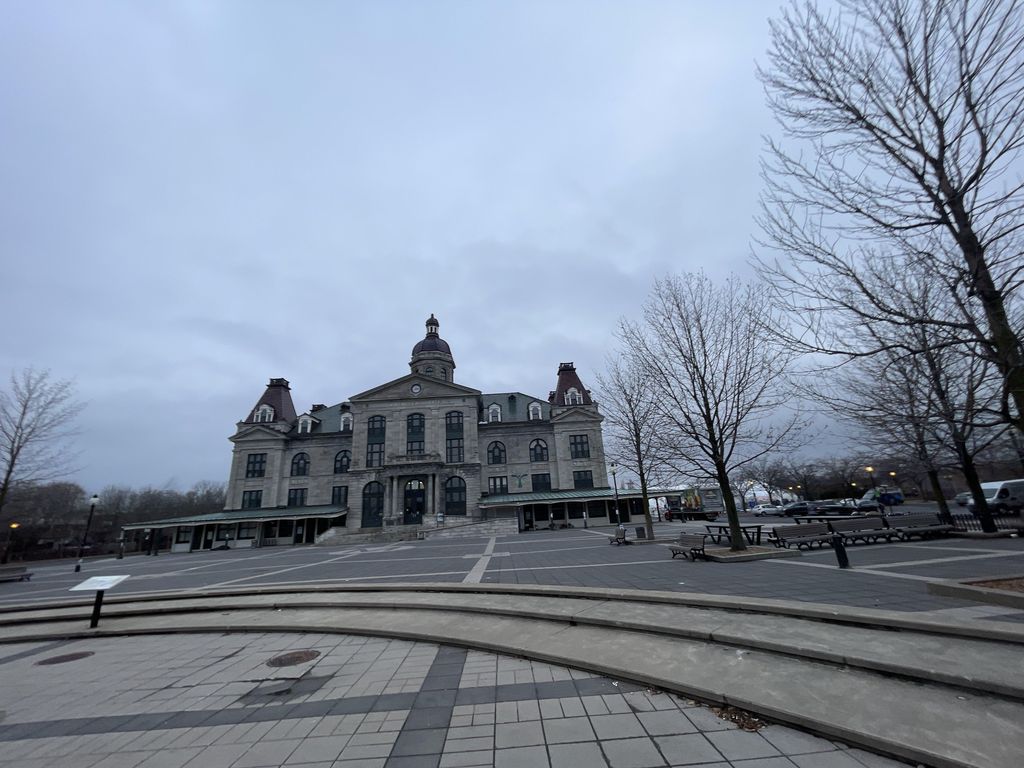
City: montreal